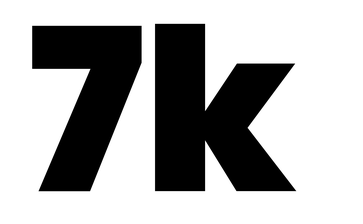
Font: Poppins-Black